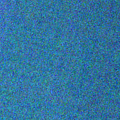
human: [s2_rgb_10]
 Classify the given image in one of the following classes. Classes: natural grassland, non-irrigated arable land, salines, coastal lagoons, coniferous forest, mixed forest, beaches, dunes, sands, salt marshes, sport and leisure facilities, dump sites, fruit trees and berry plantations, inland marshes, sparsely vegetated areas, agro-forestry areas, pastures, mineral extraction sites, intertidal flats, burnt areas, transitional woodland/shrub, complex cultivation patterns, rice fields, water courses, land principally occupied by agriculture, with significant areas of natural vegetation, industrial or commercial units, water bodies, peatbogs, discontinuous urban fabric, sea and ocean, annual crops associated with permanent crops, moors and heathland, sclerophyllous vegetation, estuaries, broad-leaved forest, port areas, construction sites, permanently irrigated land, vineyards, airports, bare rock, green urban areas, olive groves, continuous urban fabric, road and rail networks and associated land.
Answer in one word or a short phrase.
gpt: water bodies